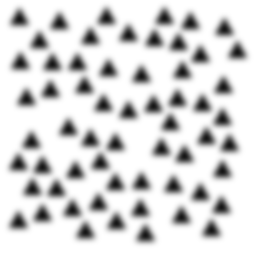
Squares: 0
Triangles: 60
Stars: 0
Total shapes: 60